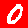
Digit: 0